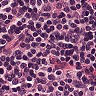
Metastatic tissue present: no